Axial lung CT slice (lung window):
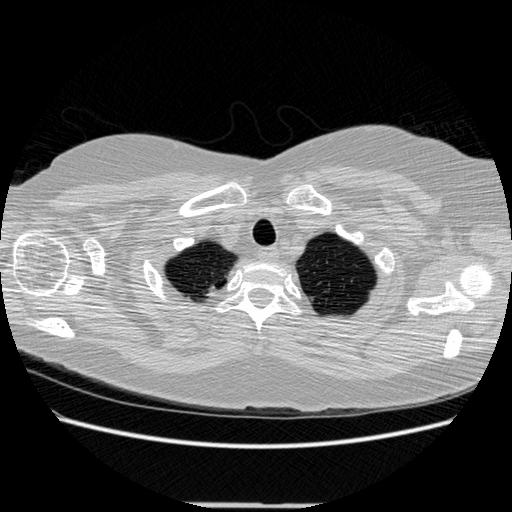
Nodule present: no